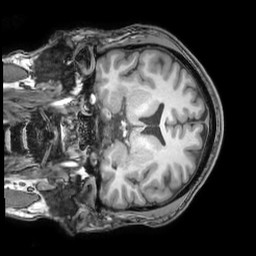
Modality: T1w
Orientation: coronal
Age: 38
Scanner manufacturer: philips
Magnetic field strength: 3 T
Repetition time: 0.007 s
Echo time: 0.003501 s